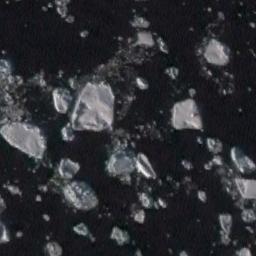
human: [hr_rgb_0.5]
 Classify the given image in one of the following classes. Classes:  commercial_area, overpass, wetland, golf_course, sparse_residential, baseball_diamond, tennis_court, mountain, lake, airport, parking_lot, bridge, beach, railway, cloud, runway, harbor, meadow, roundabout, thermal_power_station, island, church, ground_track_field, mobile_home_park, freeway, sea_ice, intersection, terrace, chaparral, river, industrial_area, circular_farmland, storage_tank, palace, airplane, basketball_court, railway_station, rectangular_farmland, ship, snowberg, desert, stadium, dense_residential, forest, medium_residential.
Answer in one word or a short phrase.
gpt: sea_ice